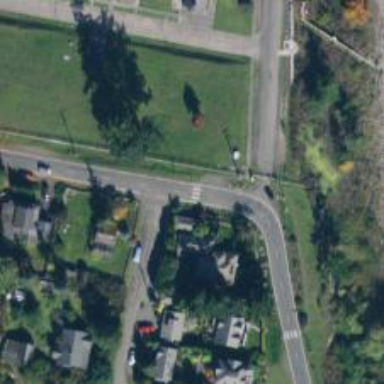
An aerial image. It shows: Zebra crossing on footway.